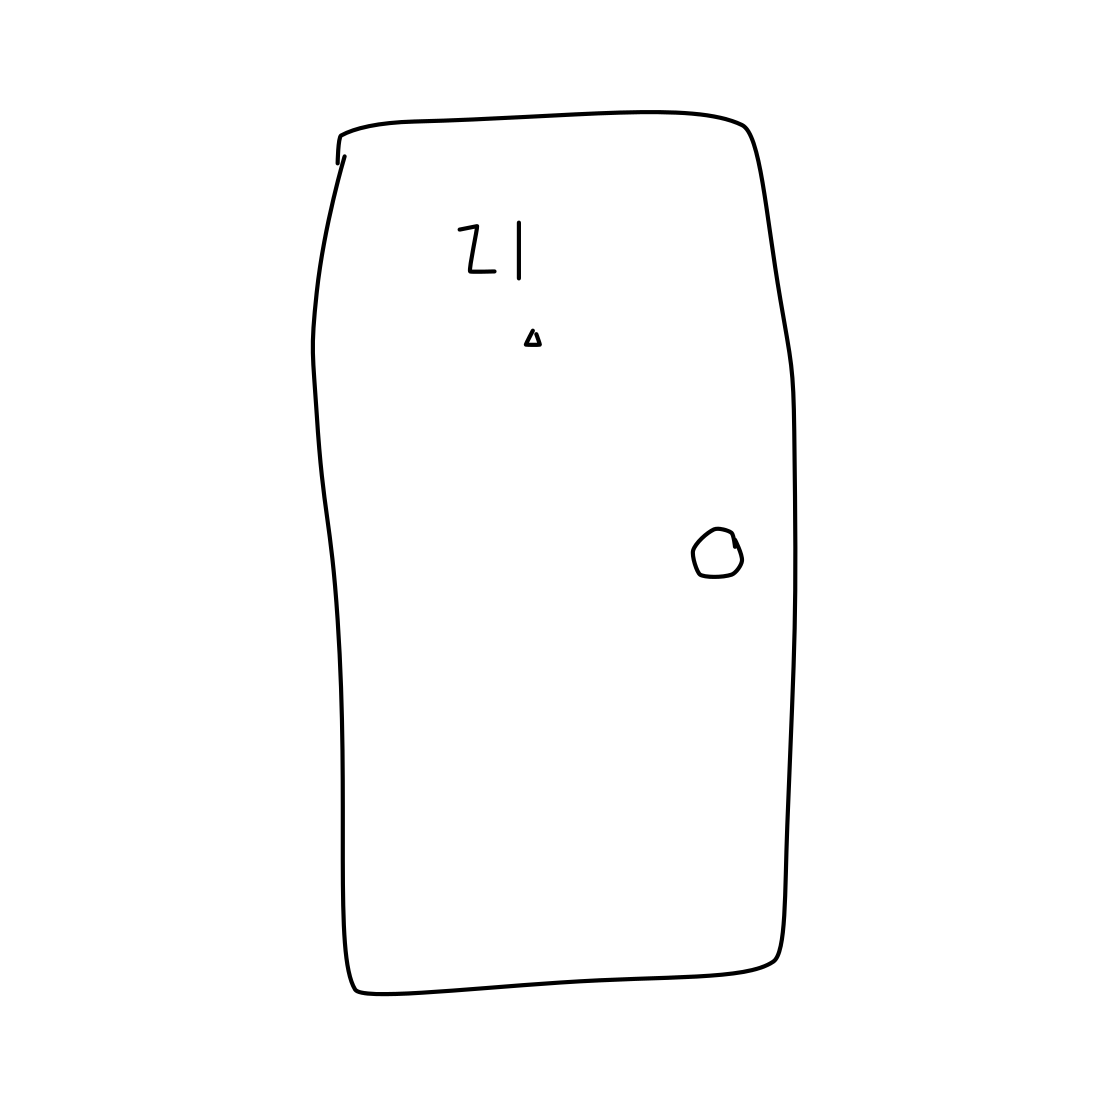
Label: door